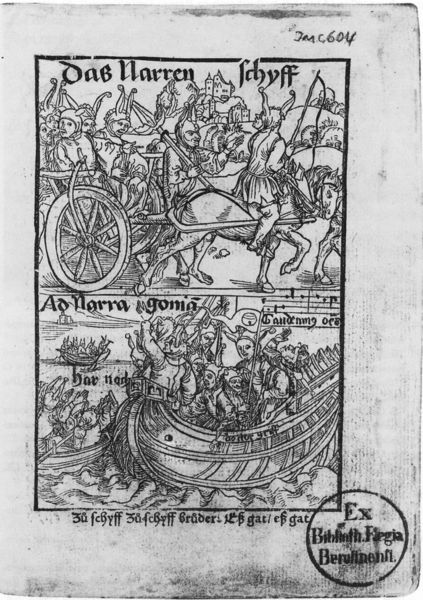
Titel: Brants Narrenschiff
Künstler: Albrecht Dürer
Standort: Herstellungsort: (CH Basel) (EU - CH - Basel)
Institution: Berlin, Staatsbibliothek
Schlagwörter: wasser, weiß, landschaft, menschen, stadt, männer, schwarz, zeichnung, kappen, ohren, renaissance, boot, esel, karren, pferd, reiter, räder, holzschnitt, schiff, schrift, wellen, noten, fahne, rad, wagen, wagenrad, deutsch, narr, narren, buch, burg, druck, schwarz weiß, seite, text, literatur, peitsche, titelblatt, stempel, tinte, buchdruck, buchseite, mittelalter, narrenkappe, altdeutsch, handschrift, eulenspiegel, latein, masken, hasenohren, ex libris, spanten, boo, narrenschiff, das narrenschiff